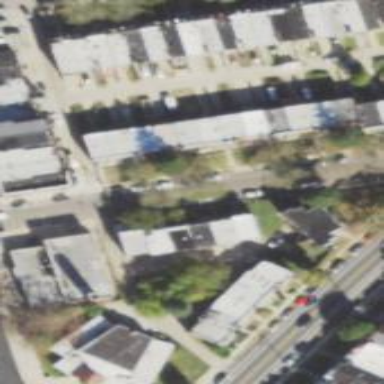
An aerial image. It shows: Alleyway designated as service road.